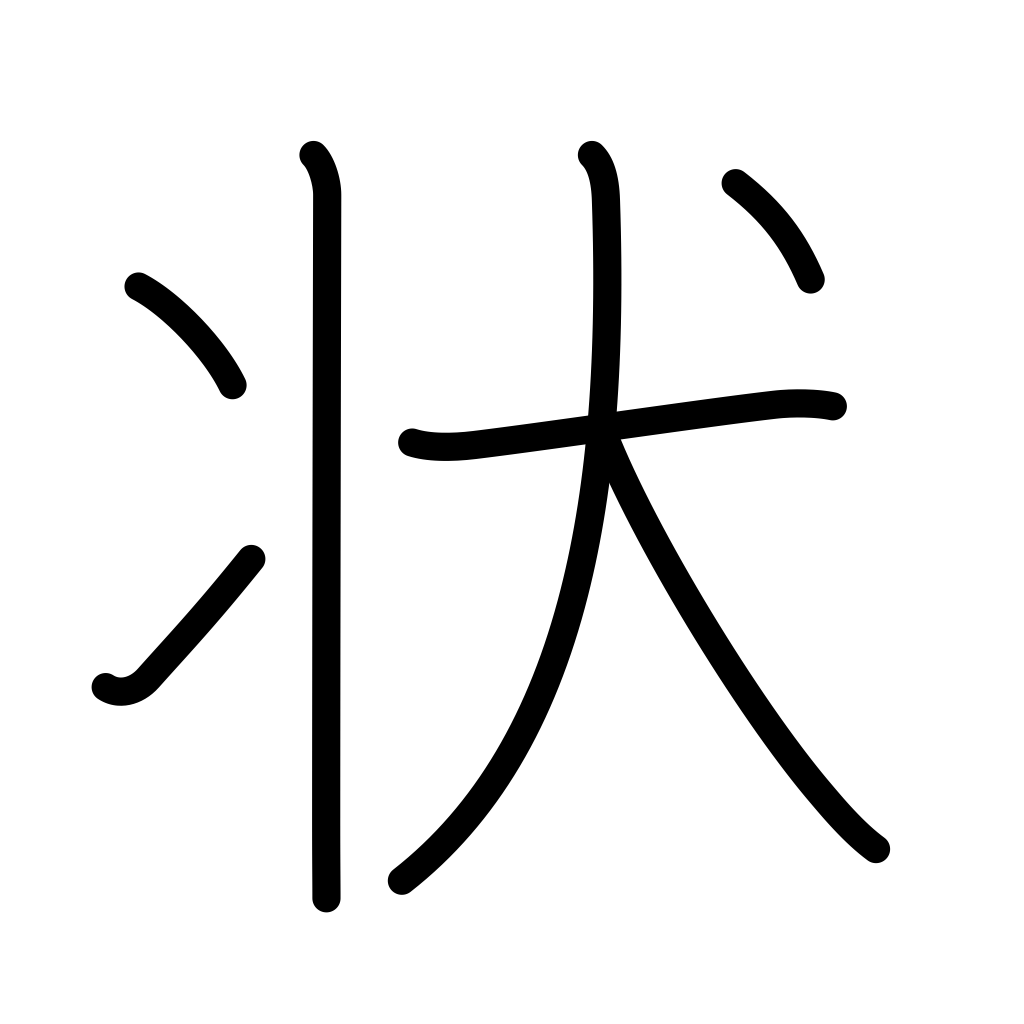
Meaning: status quo, conditions, circumstances, form, appearance